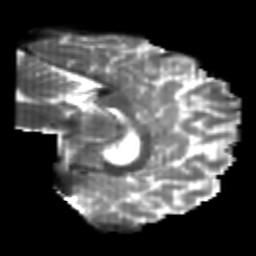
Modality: T2w
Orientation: sagittal
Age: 22
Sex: male
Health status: healthy
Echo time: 0.074 s